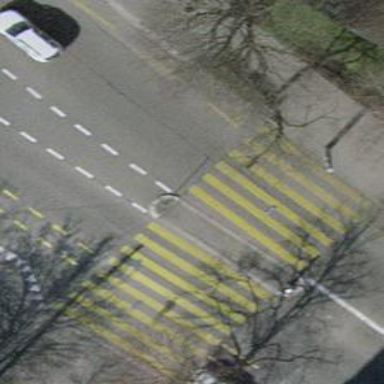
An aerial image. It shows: Marked zebra crossing with island in the middle.